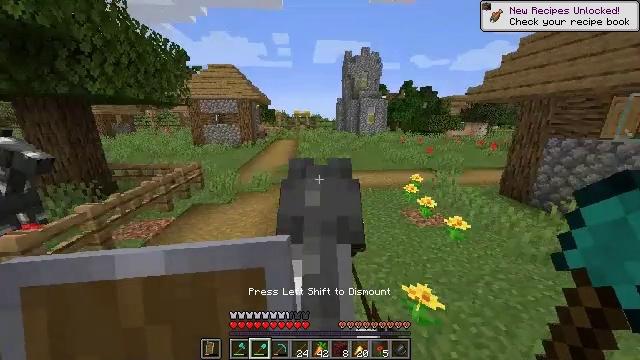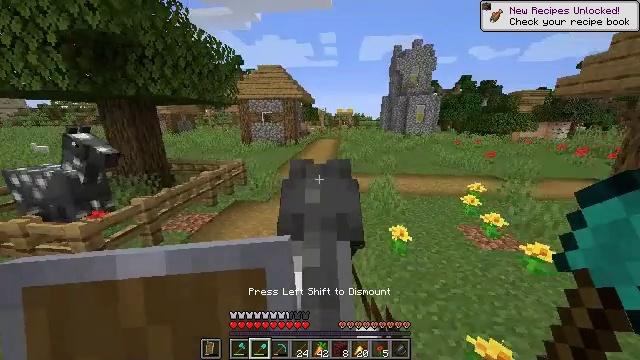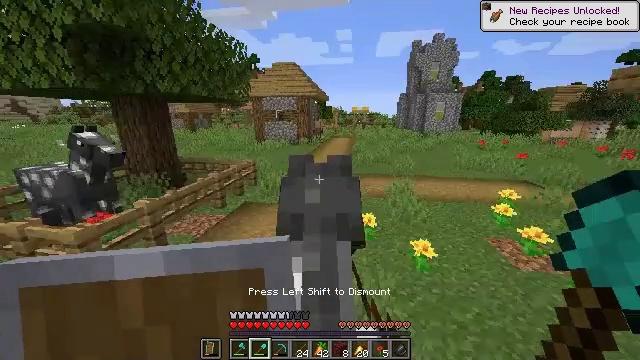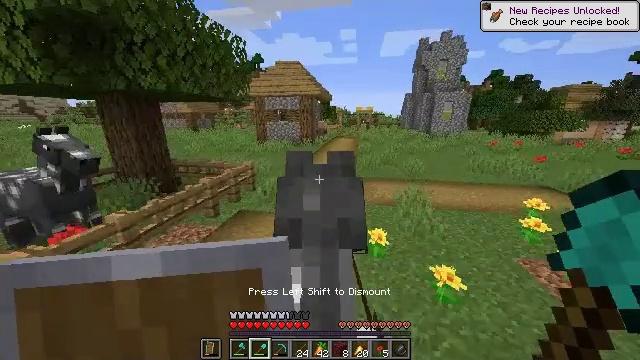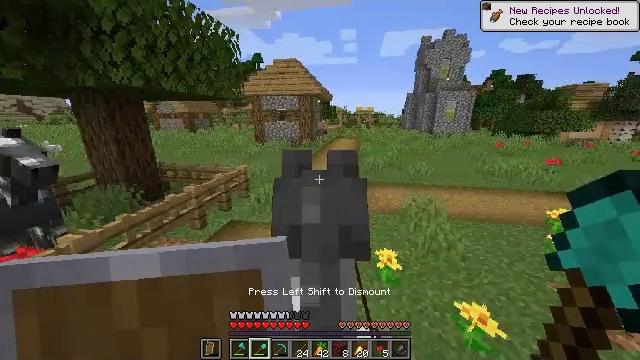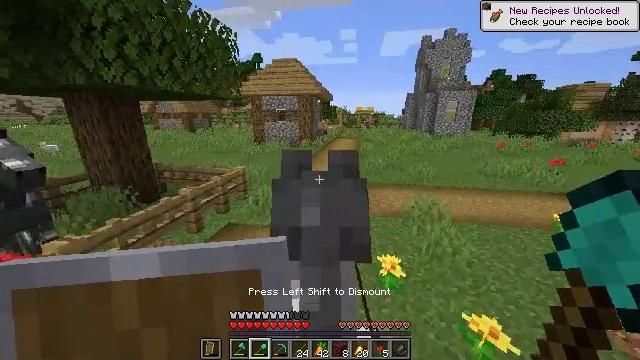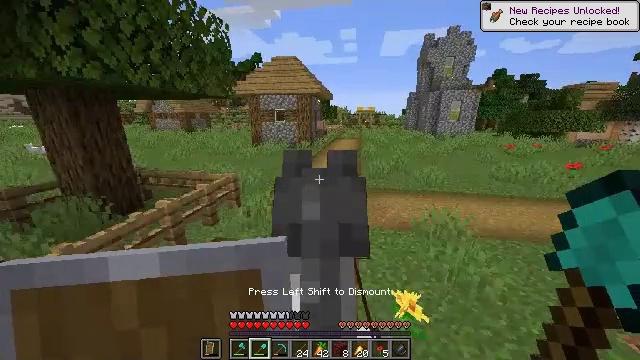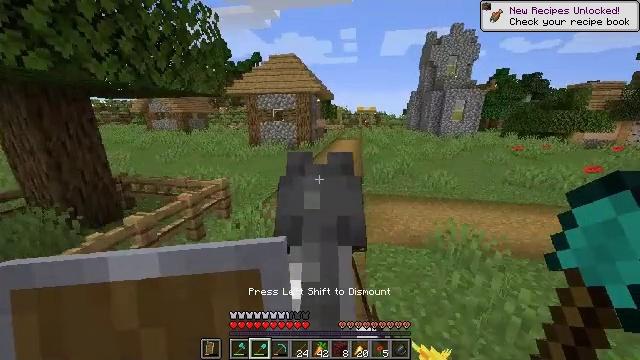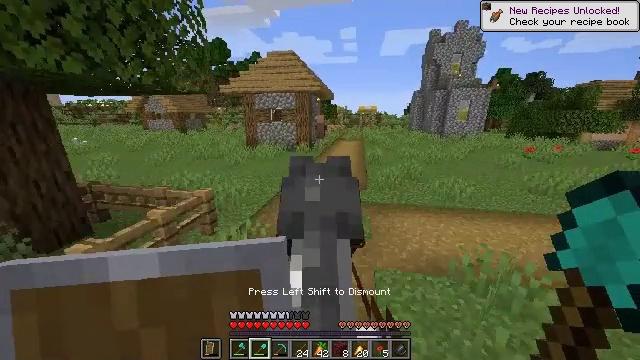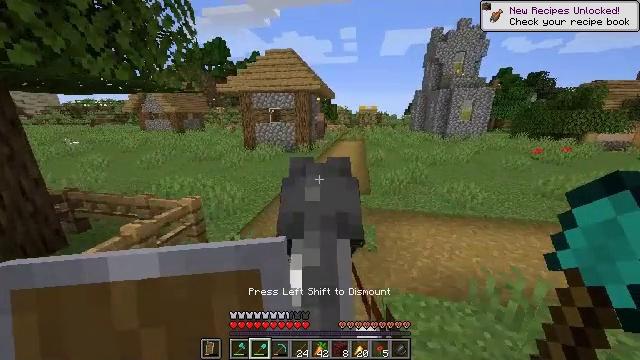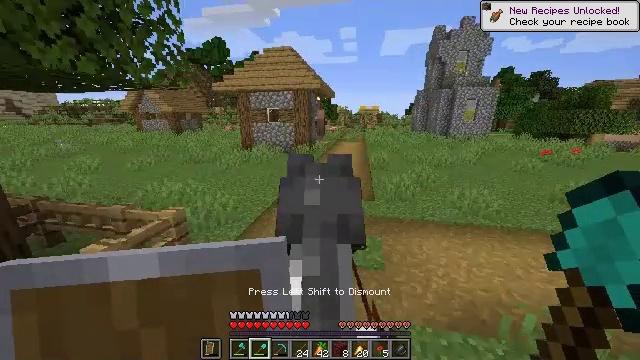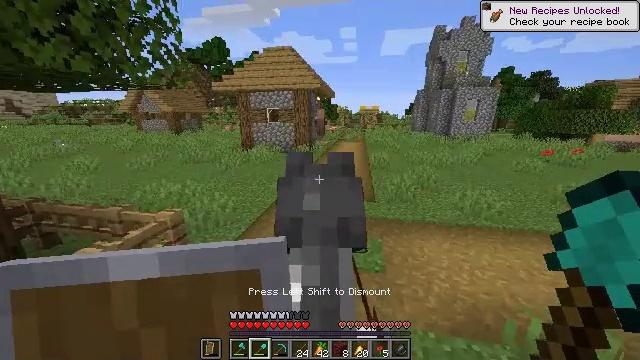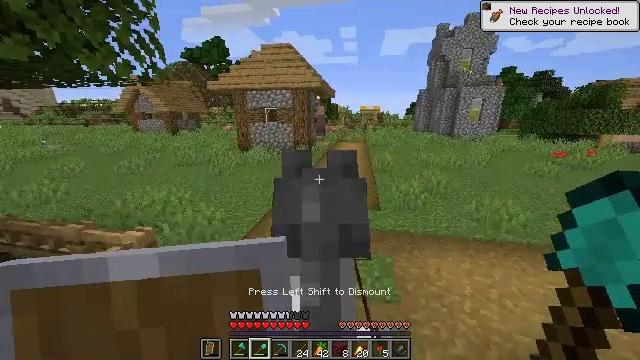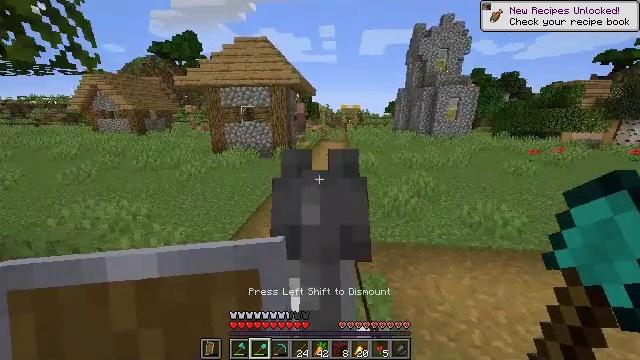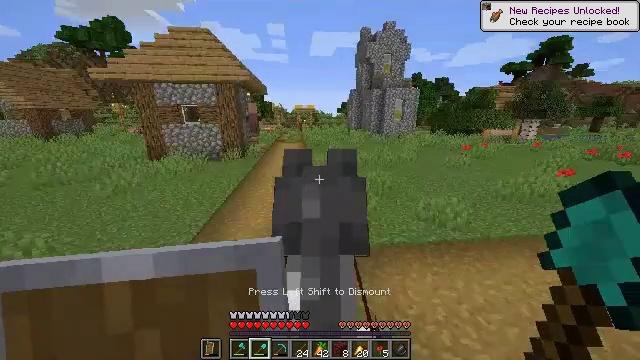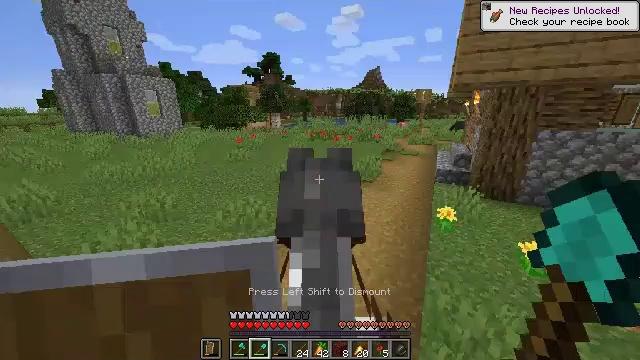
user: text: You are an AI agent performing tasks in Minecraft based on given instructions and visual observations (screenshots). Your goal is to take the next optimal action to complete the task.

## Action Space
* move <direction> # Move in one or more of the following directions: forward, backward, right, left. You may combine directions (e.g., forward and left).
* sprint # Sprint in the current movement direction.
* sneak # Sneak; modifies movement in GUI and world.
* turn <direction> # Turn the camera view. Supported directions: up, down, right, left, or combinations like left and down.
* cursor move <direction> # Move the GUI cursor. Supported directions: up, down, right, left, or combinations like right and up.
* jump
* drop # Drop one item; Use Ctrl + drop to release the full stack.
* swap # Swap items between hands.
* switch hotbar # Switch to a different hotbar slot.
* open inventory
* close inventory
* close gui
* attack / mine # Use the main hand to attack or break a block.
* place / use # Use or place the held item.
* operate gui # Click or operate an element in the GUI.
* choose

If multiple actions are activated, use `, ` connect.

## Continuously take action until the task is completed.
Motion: motion action
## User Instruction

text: Recover the brewing stand by mining it.
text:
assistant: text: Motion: move forward, sprint, turn left
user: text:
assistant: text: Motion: move forward, sprint, turn left
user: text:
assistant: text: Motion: move forward, sprint
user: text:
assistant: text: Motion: move forward, sprint
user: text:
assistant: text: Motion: move forward, sprint
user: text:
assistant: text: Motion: move forward, sprint
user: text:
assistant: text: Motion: move forward, sprint
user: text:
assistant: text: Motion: move forward, sprint
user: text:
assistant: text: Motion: move forward, sprint
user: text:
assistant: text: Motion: move forward, sprint
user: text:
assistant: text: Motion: move forward, sprint
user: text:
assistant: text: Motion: move forward, sprint
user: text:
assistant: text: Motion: move forward, sprint, turn right
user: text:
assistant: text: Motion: move forward, sprint, turn right
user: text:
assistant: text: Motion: move forward, sprint, turn right and down
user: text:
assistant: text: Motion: move forward, sprint, turn right
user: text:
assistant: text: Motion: move forward, sprint
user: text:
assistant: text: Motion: move forward, sprint
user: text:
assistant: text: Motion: move forward, sprint
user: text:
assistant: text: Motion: move forward, sprint
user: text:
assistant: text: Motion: move forward, sprint, turn right
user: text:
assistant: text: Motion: move forward, sprint, turn right
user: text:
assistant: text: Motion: move forward, sprint, turn right
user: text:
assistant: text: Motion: move forward, sprint
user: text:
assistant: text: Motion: move forward, sprint
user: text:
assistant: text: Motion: move forward, sprint
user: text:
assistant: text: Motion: move forward, sprint
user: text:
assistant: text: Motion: move forward, sprint, turn right
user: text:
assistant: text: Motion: move forward, sprint, turn right
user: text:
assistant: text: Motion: move forward and move left, sprint, turn right